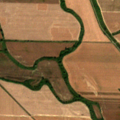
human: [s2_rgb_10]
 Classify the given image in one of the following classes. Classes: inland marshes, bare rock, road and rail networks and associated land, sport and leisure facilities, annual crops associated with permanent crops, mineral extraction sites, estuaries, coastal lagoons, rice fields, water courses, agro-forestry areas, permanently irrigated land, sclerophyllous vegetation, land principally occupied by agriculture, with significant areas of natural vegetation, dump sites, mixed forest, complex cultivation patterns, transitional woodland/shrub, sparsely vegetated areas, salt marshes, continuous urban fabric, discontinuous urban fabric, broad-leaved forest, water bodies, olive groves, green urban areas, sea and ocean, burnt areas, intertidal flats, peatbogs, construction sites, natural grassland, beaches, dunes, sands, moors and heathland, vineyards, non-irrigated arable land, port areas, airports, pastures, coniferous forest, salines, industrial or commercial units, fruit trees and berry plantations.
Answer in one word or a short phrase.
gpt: non-irrigated arable land